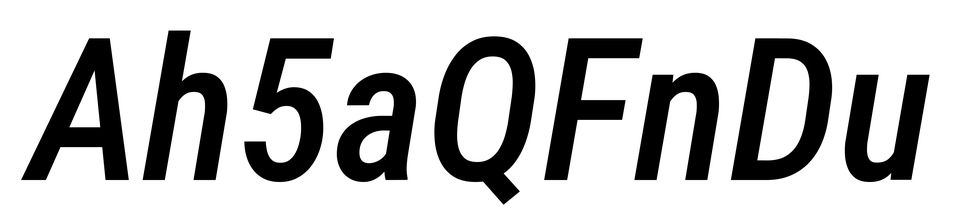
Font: Roboto-Italic_Condensed_Medium_Italic